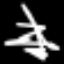
Label: squiggle